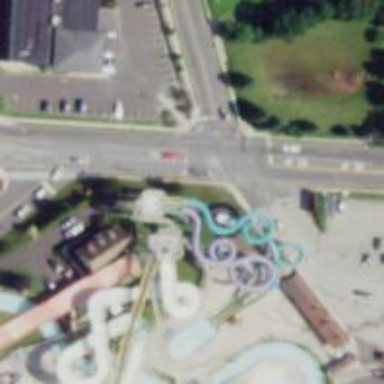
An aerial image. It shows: Tourism attraction featuring water slide.